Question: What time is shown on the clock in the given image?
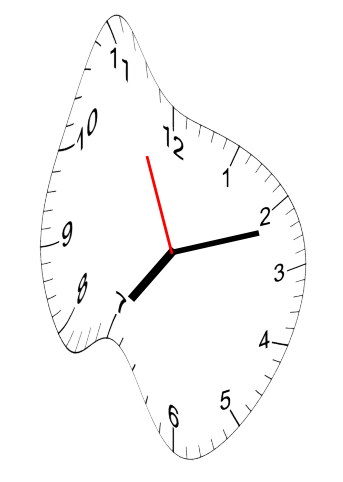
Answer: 07:11:56